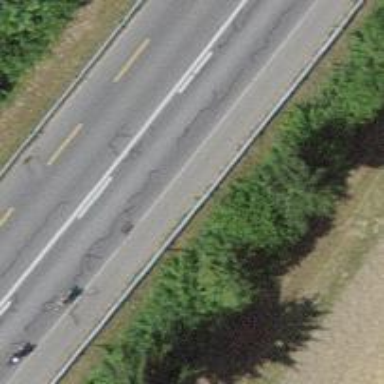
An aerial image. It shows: Tertiary road with dedicated cycle lane on the left side.